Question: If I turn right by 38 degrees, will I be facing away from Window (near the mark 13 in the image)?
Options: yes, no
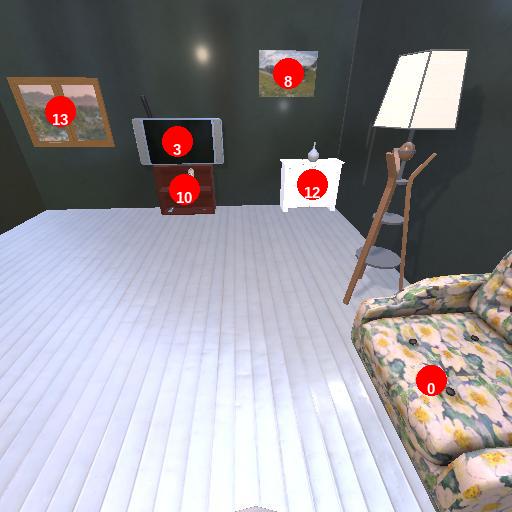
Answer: yes